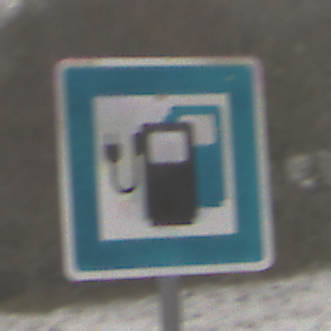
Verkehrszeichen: LadestationFuerElektrofahrzeuge
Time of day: Midday
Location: Outdoor (Nature)
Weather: Overcast
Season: Winter
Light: Natural